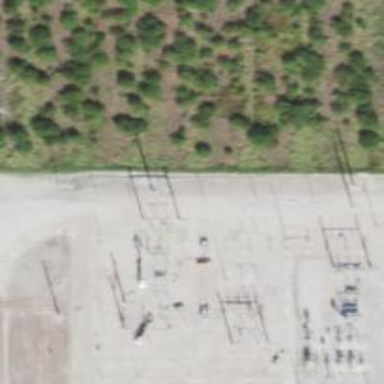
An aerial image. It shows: There is distribution substation enclosed by fence.